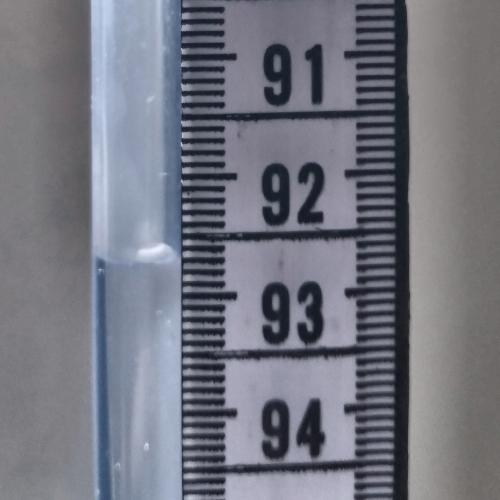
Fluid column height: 92.7 cm